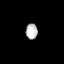
Tissue: prostate
Cell type: T cells
Senescence score: 0.6989
Nuclear area (px): 176
Mean DAPI intensity: 191.5